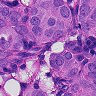
Metastatic tissue present: yes